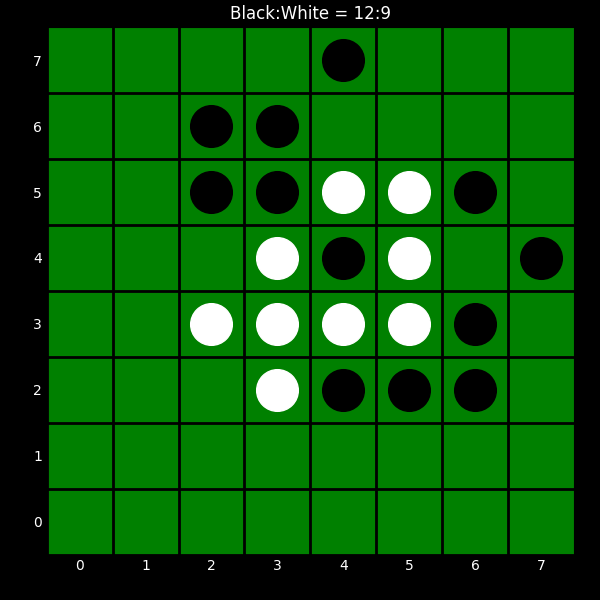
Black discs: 12
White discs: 9